Field crop: maize
Growth stage: 2
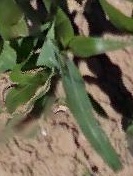
Species: maize